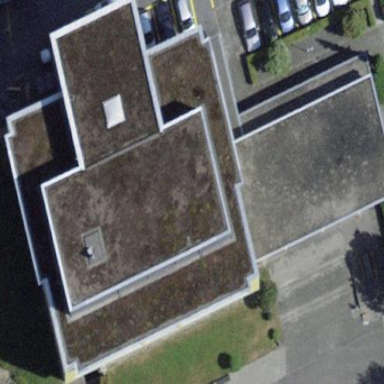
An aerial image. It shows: School building.